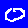
Digit: 0